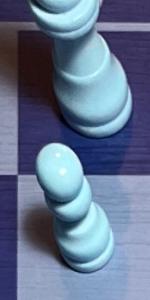
Label: Pawn_White